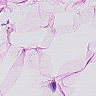
Metastatic tissue present: no